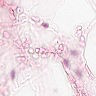
Metastatic tissue present: no